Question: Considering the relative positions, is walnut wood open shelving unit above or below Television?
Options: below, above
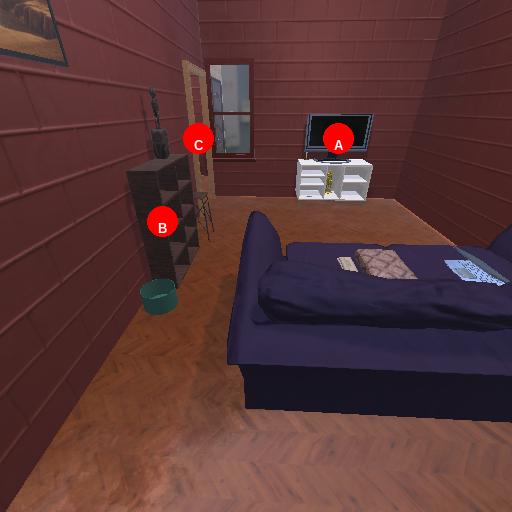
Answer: below